Current action and preconditions to check: trajectory_clear

Your task: For each precondition in the list above, predict whether it will hold at this action.

Consider the current scene as observed from the mobile robot's camera, and analyze the predicted future states of all dynamic agents (e.g., people, animals, vehicles, or any moving entities) within the NEXT SECOND.

IMPORTANT: Only answer "very likely" if you are absolutely certain—based on strong, clear evidence—that a dynamic agent will violate the precondition in the predicted future state. Do NOT answer "very likely" for unlikely, ambiguous, or low-probability risks.

Ask yourself for each precondition: Is there a high probability, with clear and convincing evidence, that the predicted future states of any dynamic agent will interfere with the predicted future state of the currently executing action within the NEXT SECOND, causing that precondition to fail?

Assess the risk level based on these predictions. Use "likely" or "very likely" if motions create a clear risk of interference.

Use "neutral" or "improbable" if agents are nearby but their predicted paths are clearly diverging or non-conflicting.

Failure Risk Categories: "very improbable", "improbable", "neutral", "likely", "very likely"

Answer Format: Output ONLY the probability_of_failure value from these categories: "very improbable", "improbable", "neutral", "likely", "very likely"

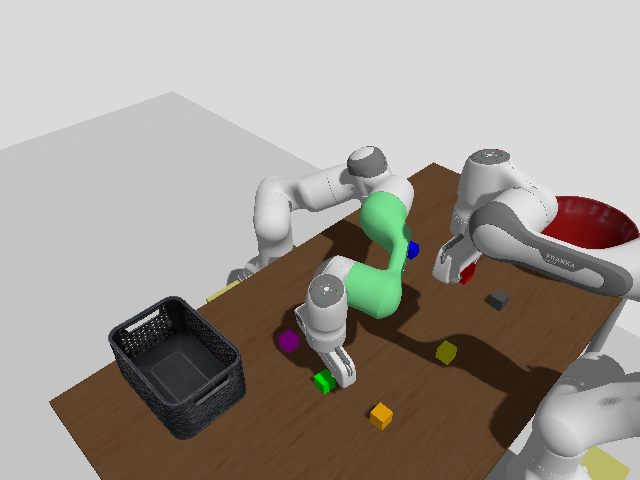

Answer: very improbable